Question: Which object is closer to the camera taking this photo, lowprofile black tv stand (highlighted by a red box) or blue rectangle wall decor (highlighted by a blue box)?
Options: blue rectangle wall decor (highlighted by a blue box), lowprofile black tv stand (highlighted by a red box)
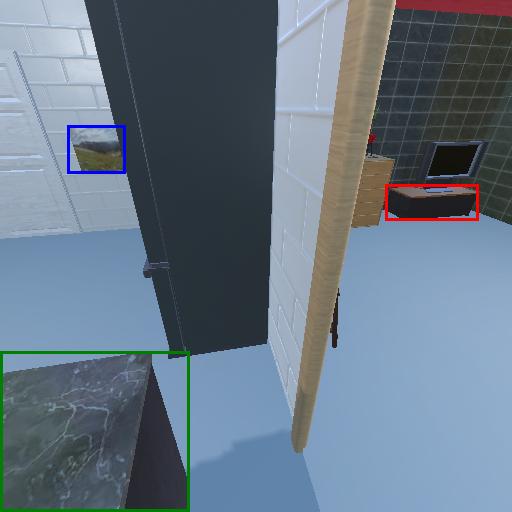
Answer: blue rectangle wall decor (highlighted by a blue box)